Question: Count the number of objects in the diagram.
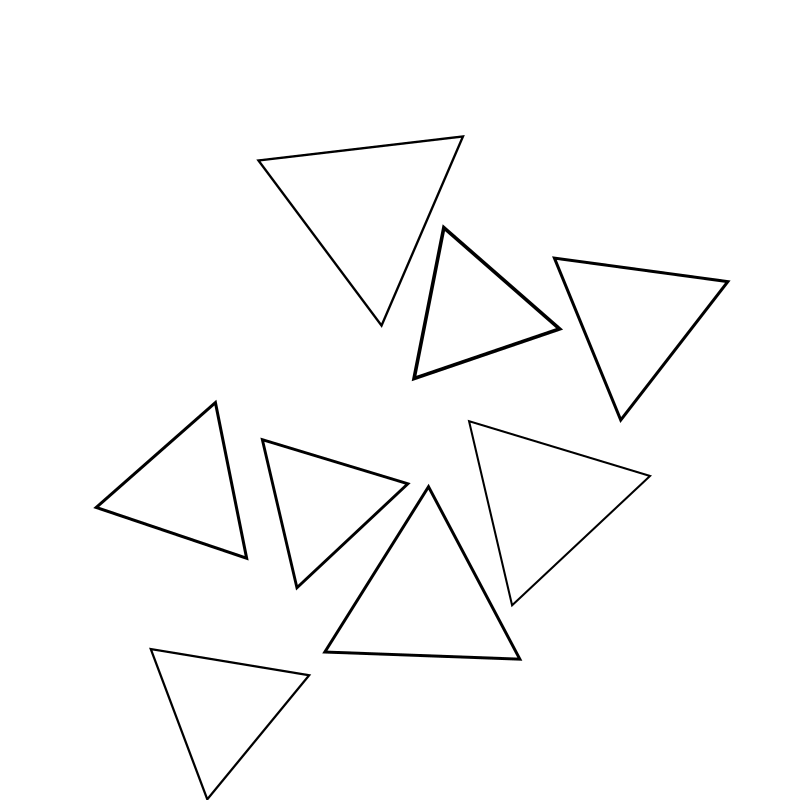
Answer: 8